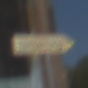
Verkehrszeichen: UmleitungswegweiserRechtsweisend
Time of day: MorningAfternoon
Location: Outdoor (Urban)
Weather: Clear
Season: NotSpecified
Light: Natural